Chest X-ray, AP view. Patient: 26 years old, sex F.
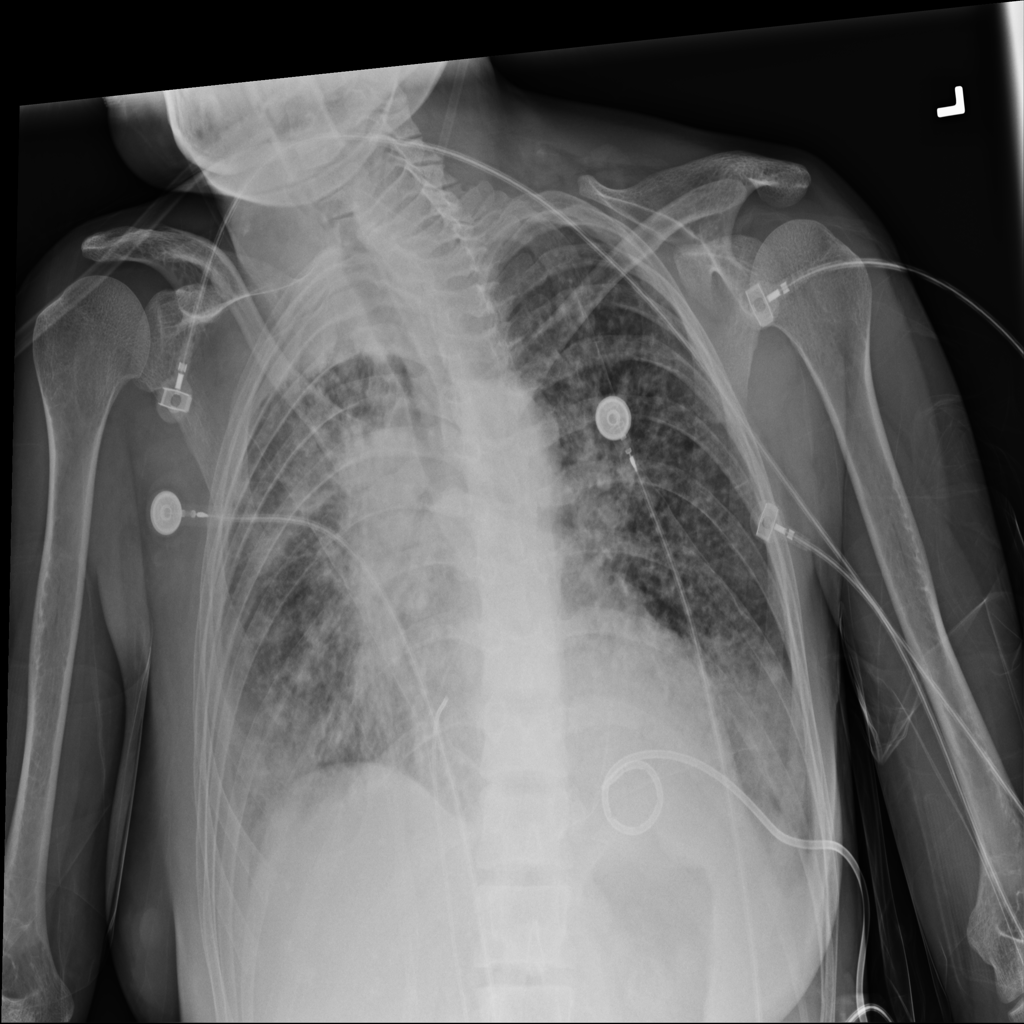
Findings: Atelectasis, Effusion, Mass